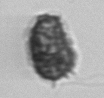
Label: Syracosphaera_pulchra